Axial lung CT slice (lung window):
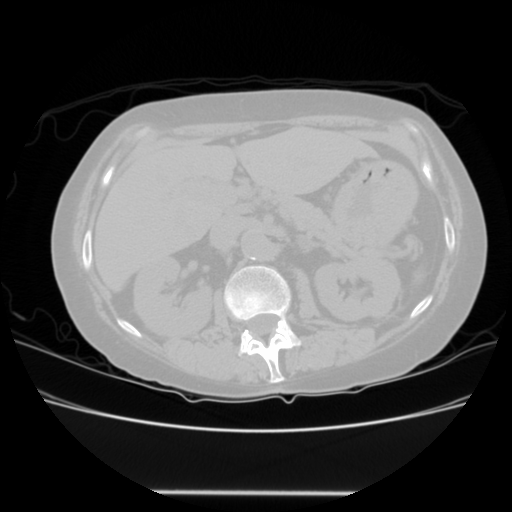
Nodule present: no